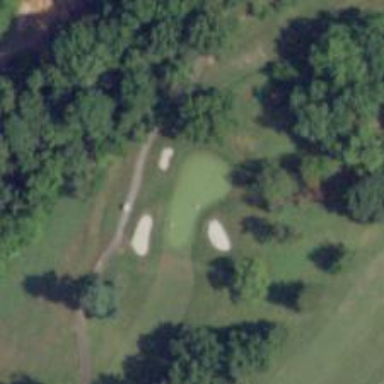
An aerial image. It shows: Golf hole.